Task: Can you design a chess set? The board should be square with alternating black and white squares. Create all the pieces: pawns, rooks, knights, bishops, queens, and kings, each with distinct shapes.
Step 1104:
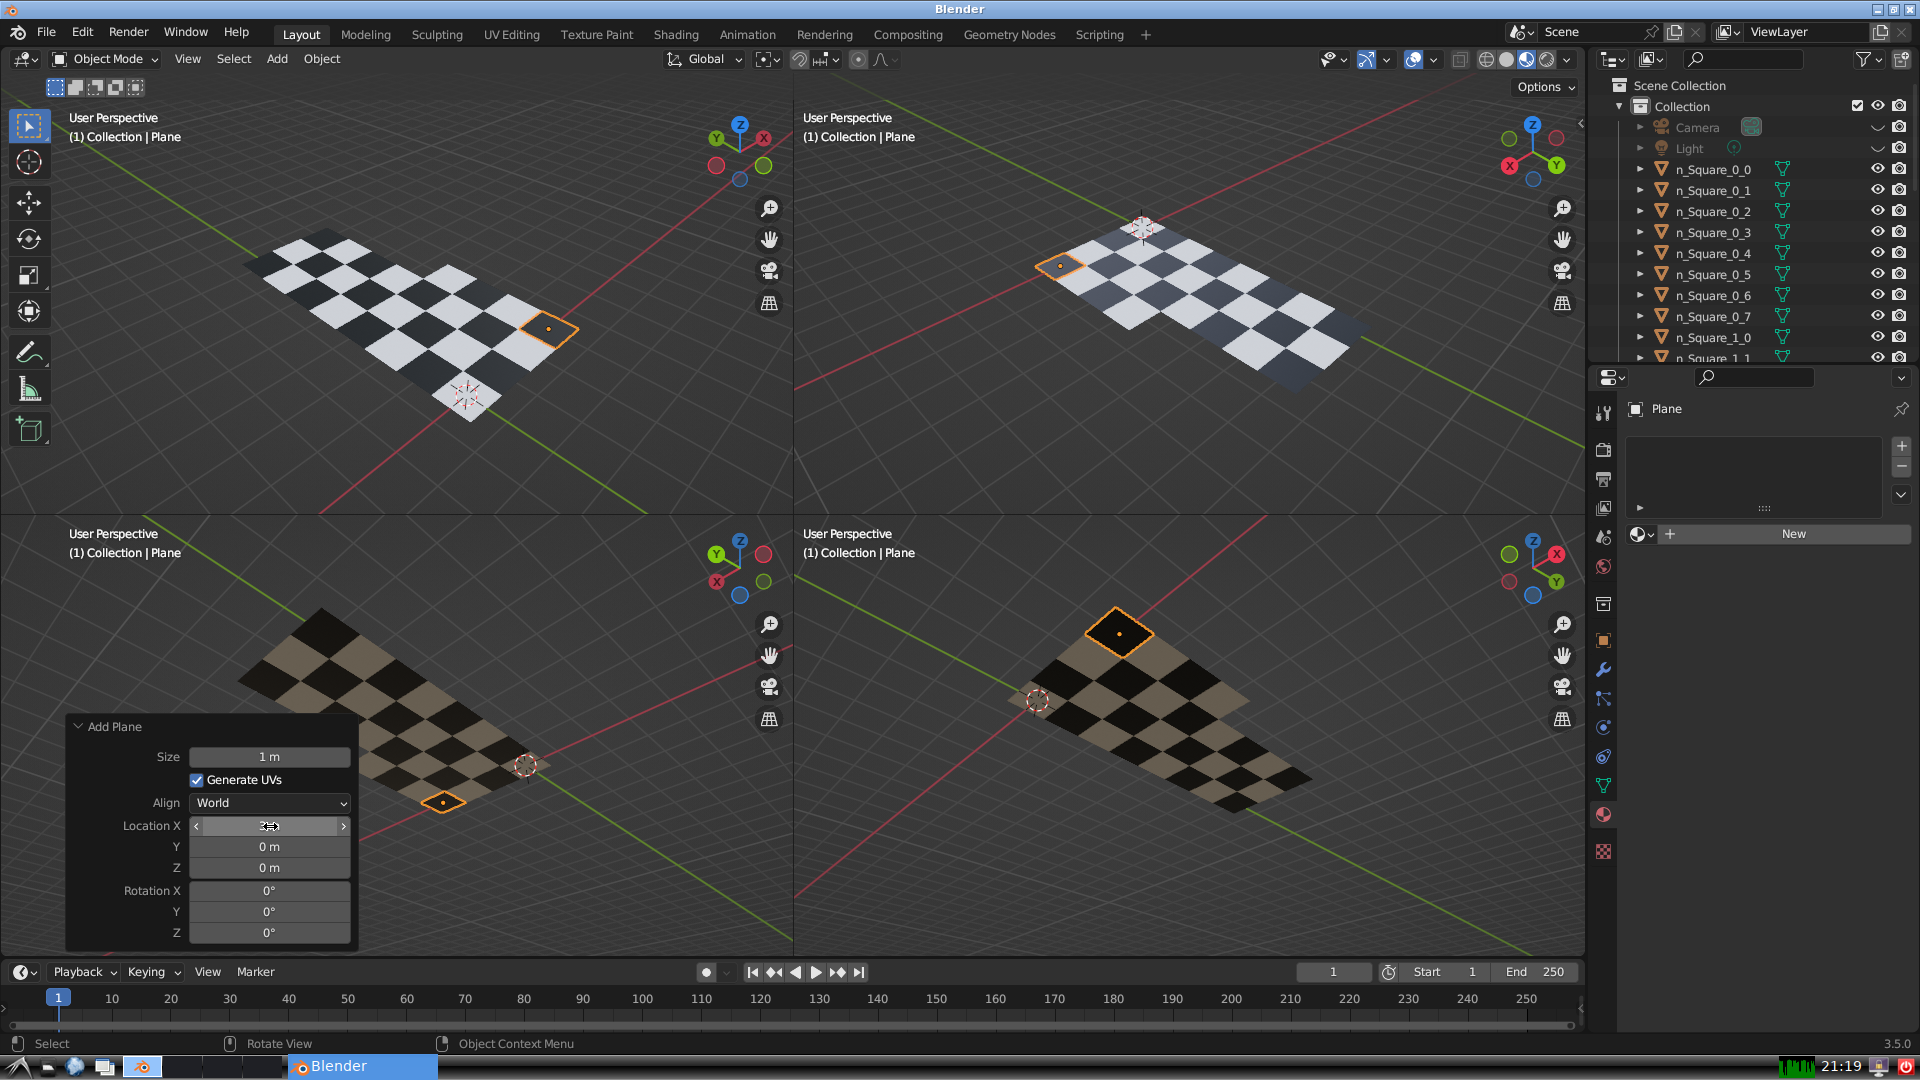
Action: {"mouse_move": [270, 846]}